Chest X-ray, AP view. Patient: 34 years old, sex M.
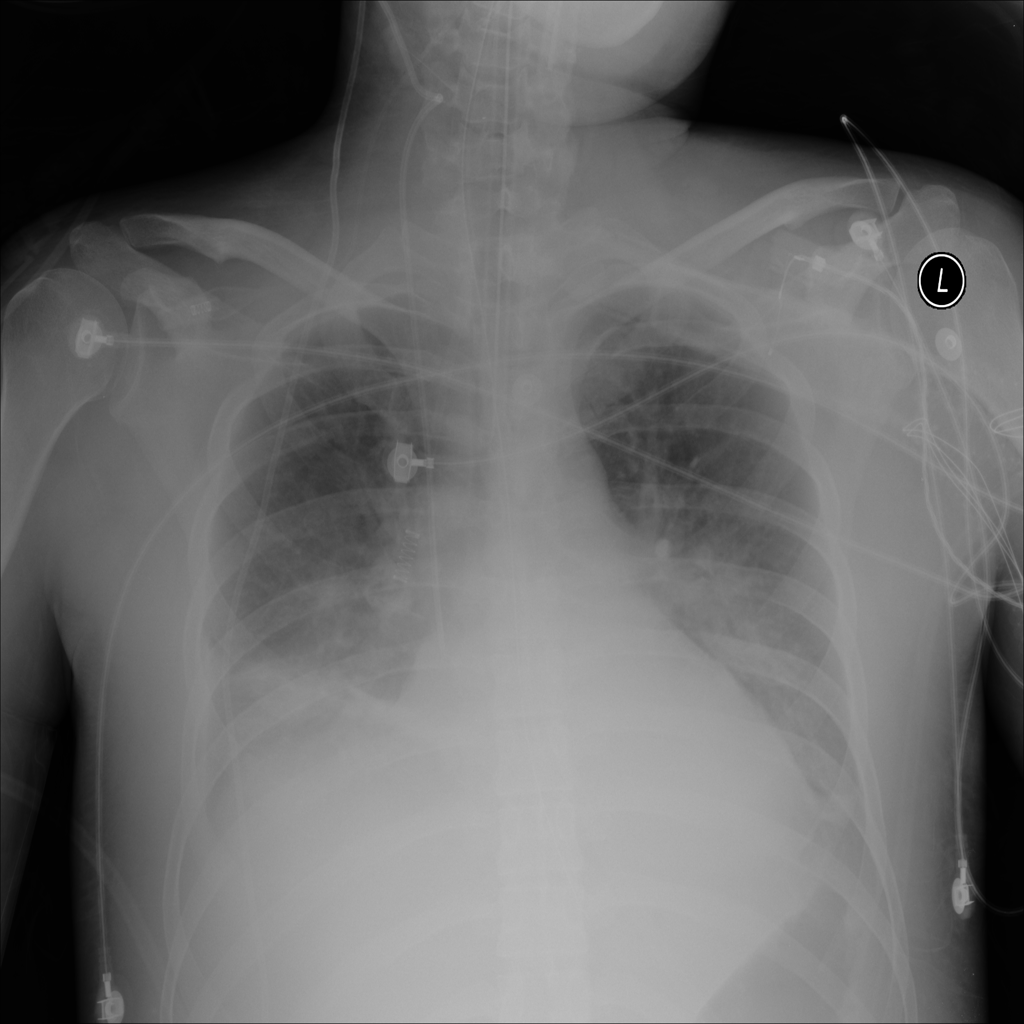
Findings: Atelectasis, Consolidation, Effusion